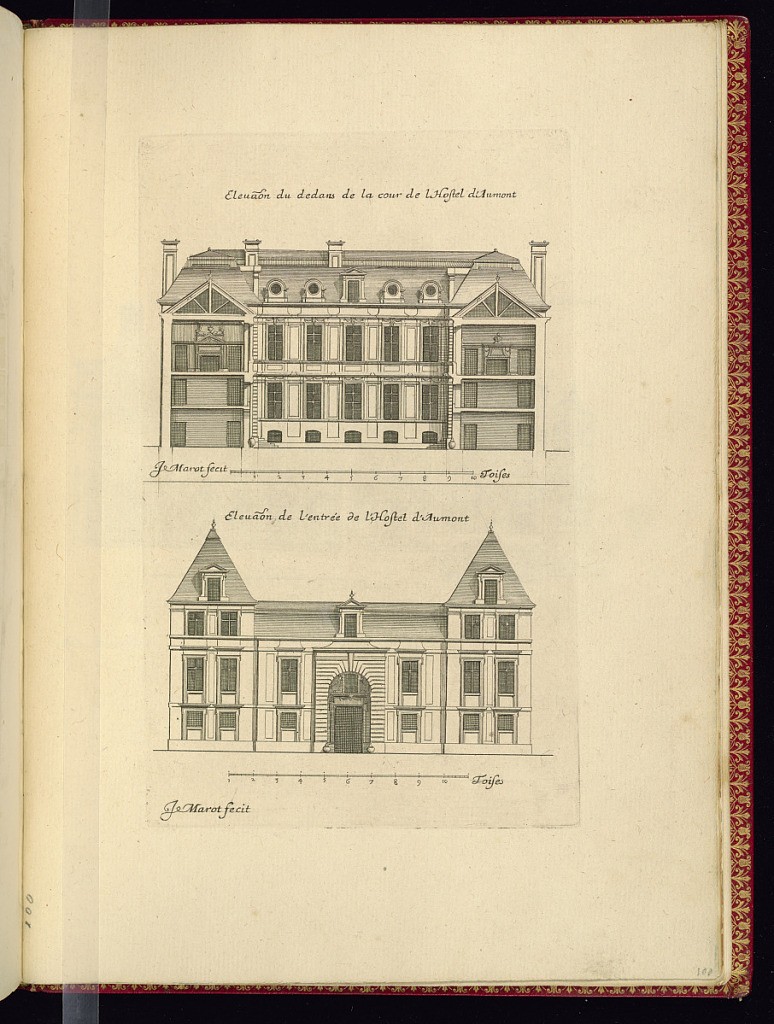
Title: Elevaon du dedans de la cour de lHostel d’Aumont / Elevaon de l’entrée de l’Hostel d’Aumont
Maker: Jean Marot, French, 1619 - 1679
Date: ca.1635–ca.1660
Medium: Etching on laid paper
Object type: Print
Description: Two architectural elevations, one above the other, of the Hotel d'Aumont, a Parisian hôtel particulier (grand house). The design above is a view from the inner courtyard with sections of the interiors on the ends. The design below is an exterior elevation of the main entrance. The facades feature windows, dormer windows, festoons, horizontal banded smooth-faced rustication, and finials. A scale below each design. Each design is signed and titled.